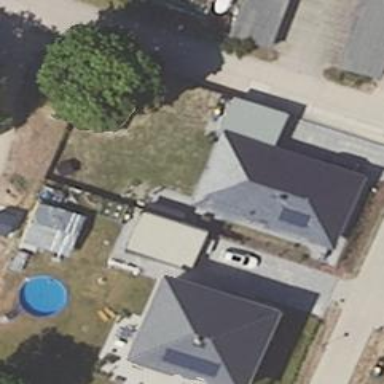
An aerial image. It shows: Simple and straightforward house.